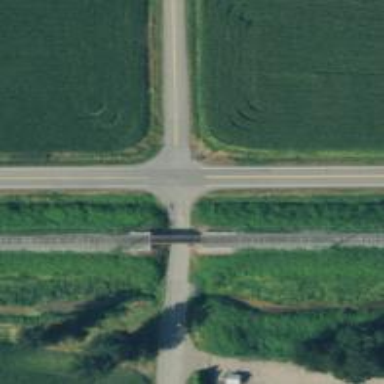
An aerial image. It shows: Bridge over railway line.